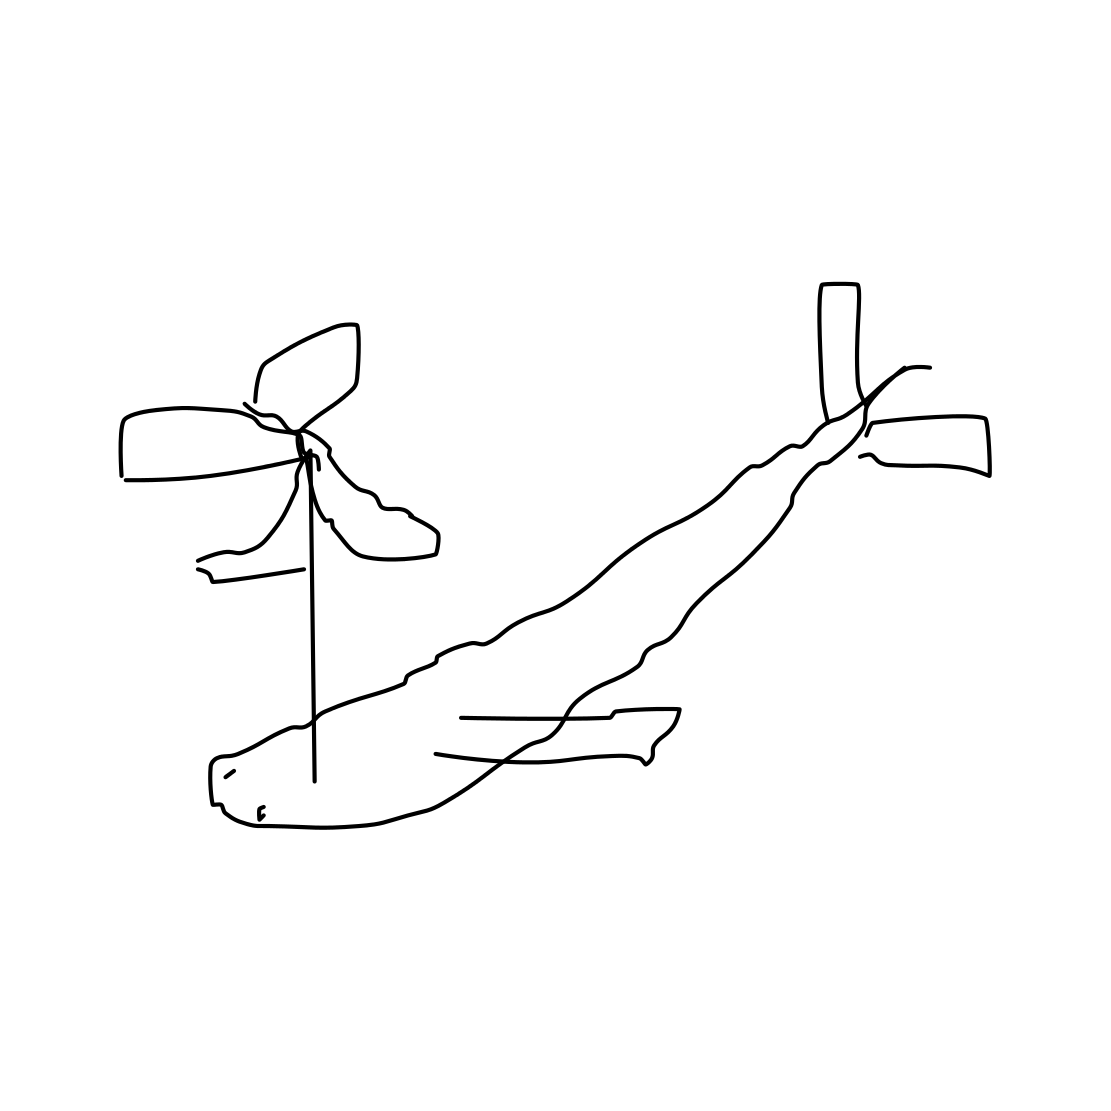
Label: helicopter